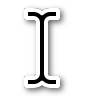
Cursor type: text
OS/theme: linux-adwaita
Variant: default